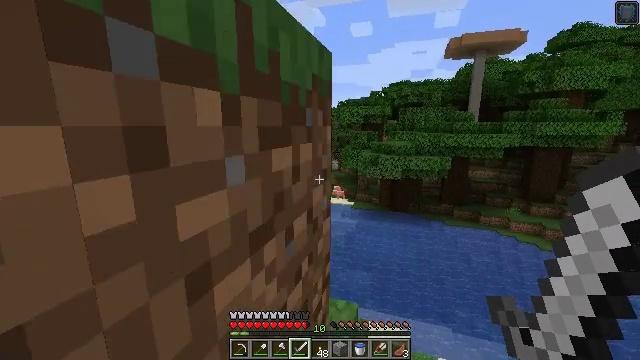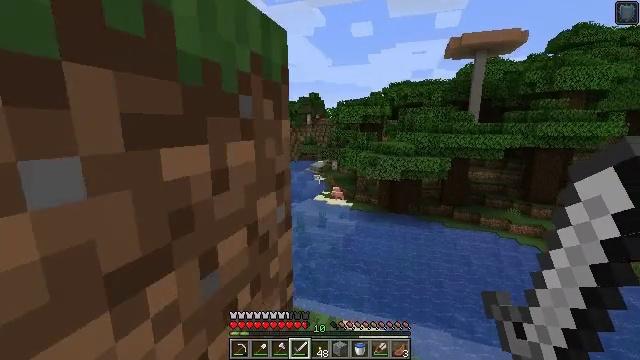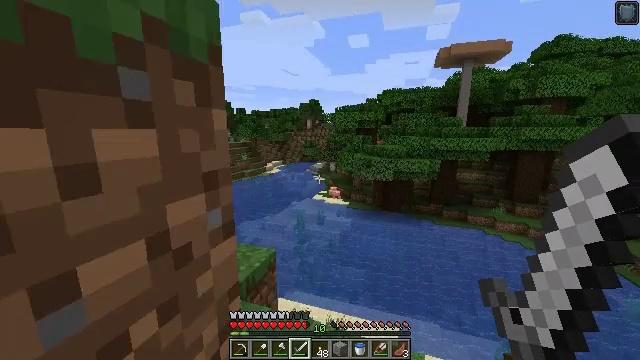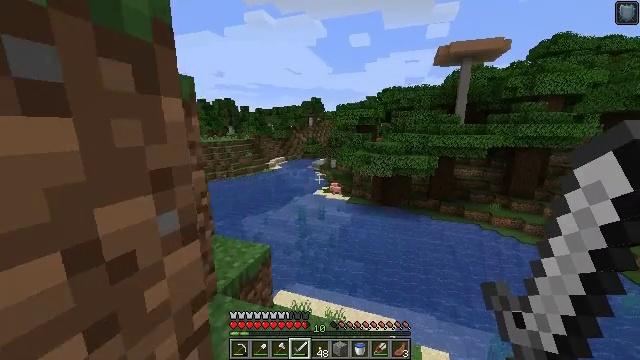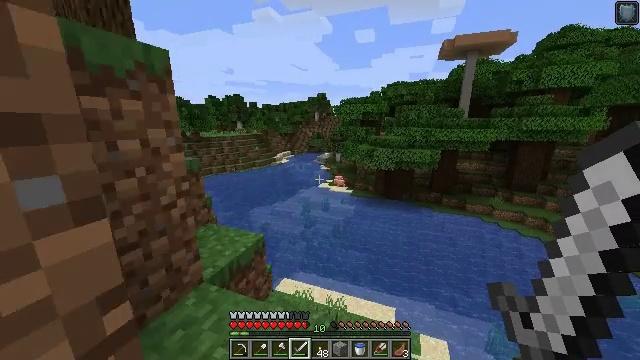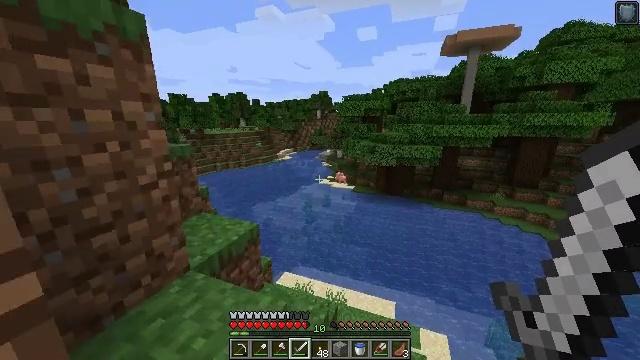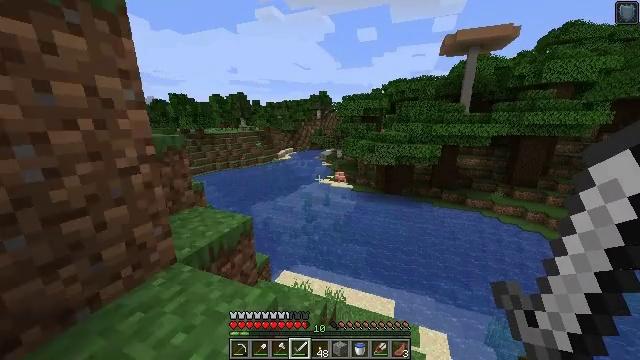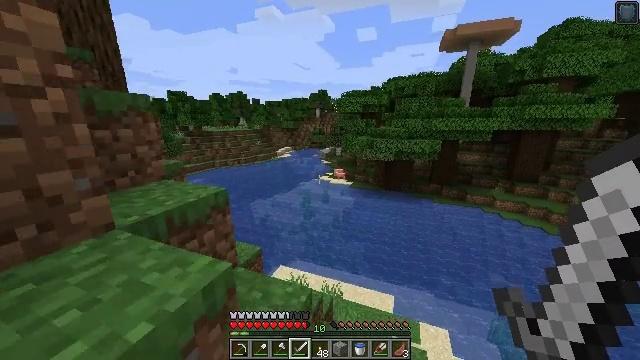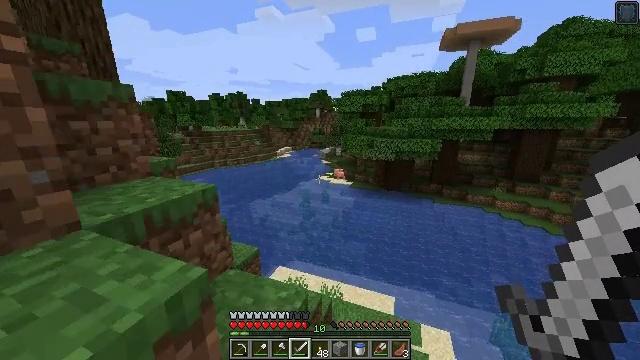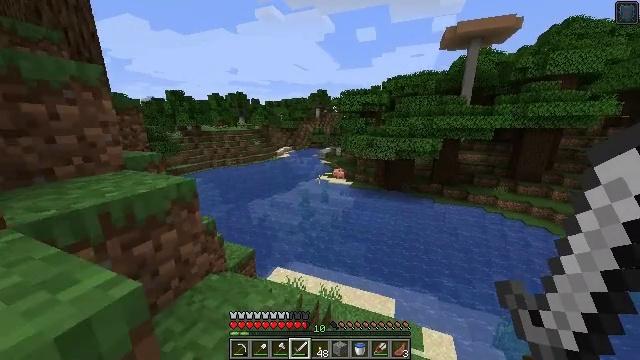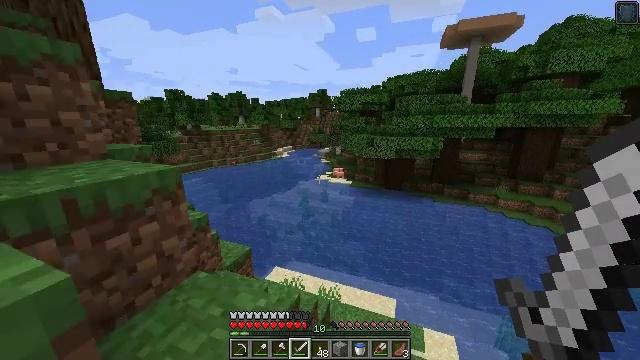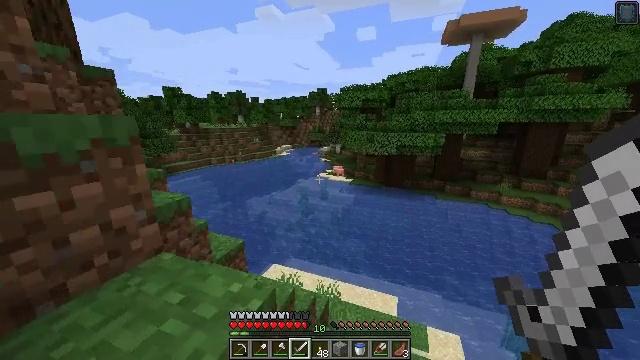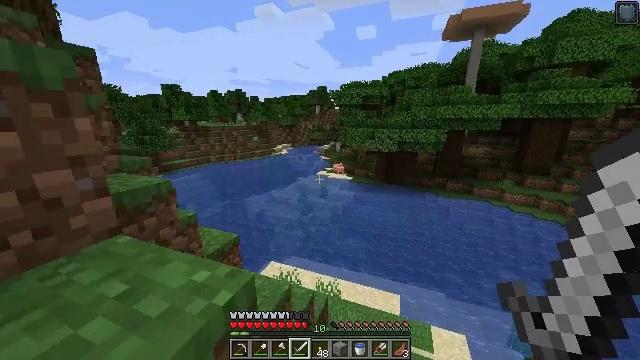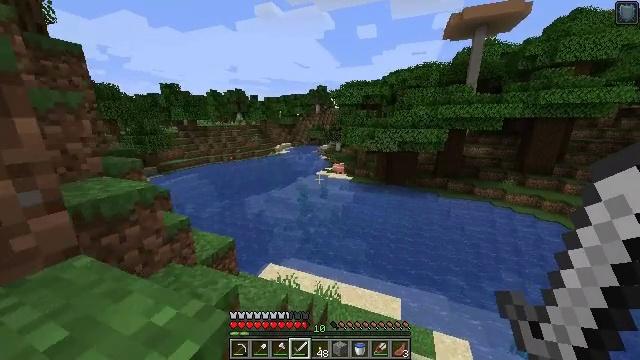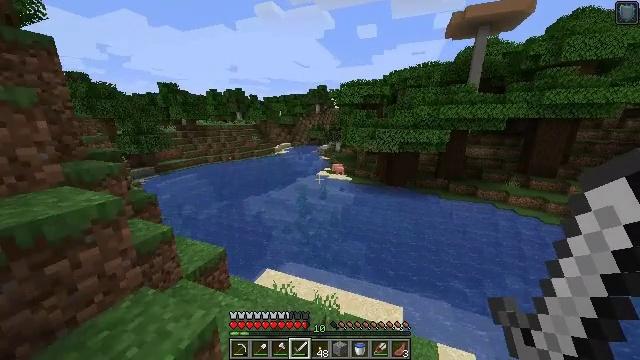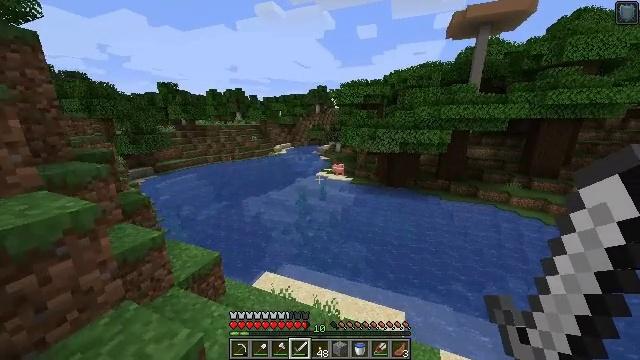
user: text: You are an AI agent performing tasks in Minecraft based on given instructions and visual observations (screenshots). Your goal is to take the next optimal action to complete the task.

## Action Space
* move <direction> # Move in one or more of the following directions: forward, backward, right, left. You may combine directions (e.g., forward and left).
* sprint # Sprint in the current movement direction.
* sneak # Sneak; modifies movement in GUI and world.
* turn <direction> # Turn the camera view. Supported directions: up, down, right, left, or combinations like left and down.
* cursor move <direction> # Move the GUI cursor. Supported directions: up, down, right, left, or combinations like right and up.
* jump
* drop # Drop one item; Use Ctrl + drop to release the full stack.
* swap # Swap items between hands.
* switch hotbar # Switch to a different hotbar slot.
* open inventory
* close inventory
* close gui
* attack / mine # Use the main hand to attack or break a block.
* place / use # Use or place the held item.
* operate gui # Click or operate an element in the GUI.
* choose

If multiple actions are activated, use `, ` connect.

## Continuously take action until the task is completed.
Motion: motion action
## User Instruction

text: Harvest the mushroom stem for materials.
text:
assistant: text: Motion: move forward and move right, sprint
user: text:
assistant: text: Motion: move forward and move right, sprint
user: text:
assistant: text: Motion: move forward and move right, sprint
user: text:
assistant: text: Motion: move forward, sprint, turn left and down
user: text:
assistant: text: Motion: move forward, sprint
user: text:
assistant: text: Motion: move forward, sprint
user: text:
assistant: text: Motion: move forward, sprint
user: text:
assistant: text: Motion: move forward, sprint
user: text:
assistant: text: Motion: move forward, sprint
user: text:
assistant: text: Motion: move forward, sprint
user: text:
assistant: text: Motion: move forward, sprint
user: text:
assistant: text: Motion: move forward, sprint
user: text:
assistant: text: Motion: move forward, sprint
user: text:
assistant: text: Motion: move forward, sprint
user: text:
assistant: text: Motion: move forward, sprint
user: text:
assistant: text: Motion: move forward, sprint
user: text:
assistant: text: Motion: move forward, sprint
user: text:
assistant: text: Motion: move forward, sprint
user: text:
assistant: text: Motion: move forward and move left, sprint, turn right and up
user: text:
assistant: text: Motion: move forward and move left, sprint, turn right and up
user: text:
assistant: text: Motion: move forward and move left, sprint, turn right and up
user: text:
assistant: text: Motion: move forward and move left, sprint, turn right and up
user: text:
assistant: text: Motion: move forward and move left, sprint, turn right and up
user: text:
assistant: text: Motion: move forward and move left, sprint
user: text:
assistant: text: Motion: move forward and move left, sprint
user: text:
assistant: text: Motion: move forward and move left, sprint
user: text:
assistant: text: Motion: move forward and move left, sprint
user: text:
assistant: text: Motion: move forward and move left, sprint
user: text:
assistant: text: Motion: move forward and move left, sprint
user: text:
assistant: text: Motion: move forward and move left, sprint